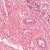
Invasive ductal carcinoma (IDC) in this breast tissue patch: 0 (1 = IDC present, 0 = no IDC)